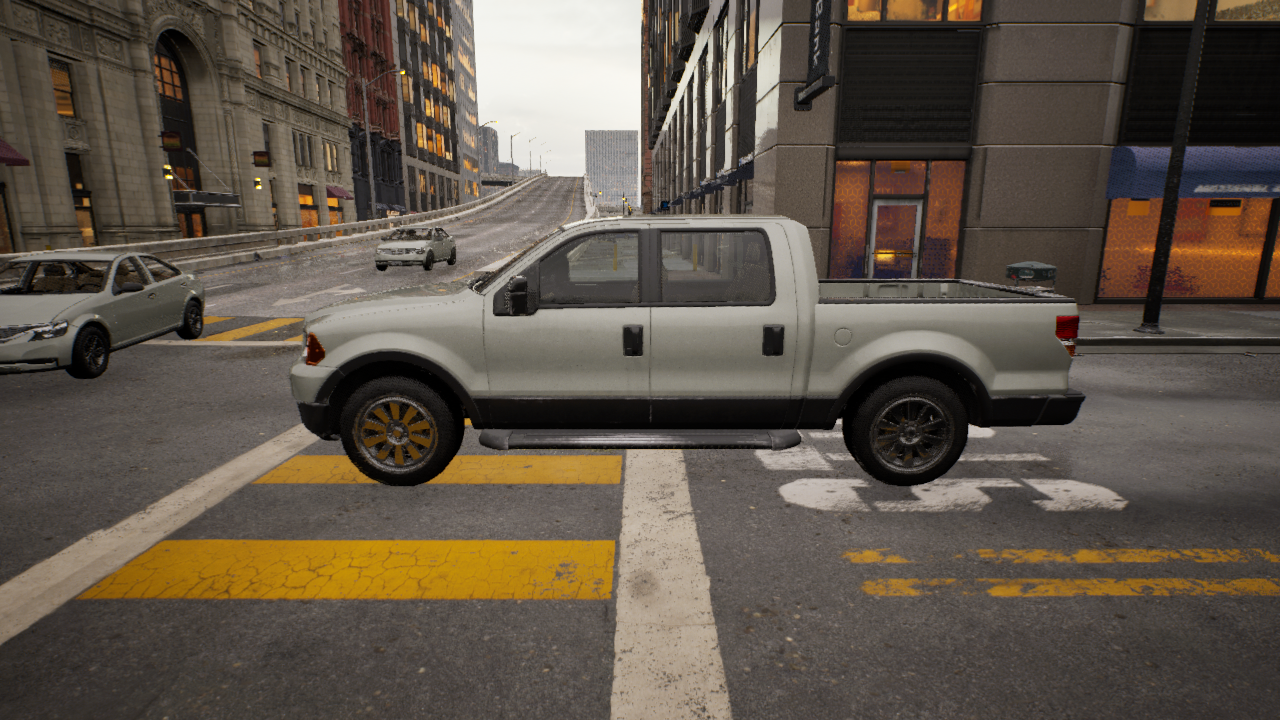
Venue: residential
Lighting: golden hour
Vehicle rig: pickup